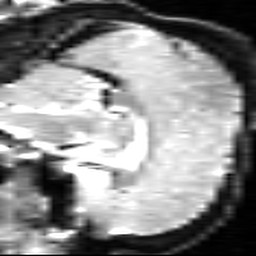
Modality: inplaneT2
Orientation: sagittal
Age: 19
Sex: male